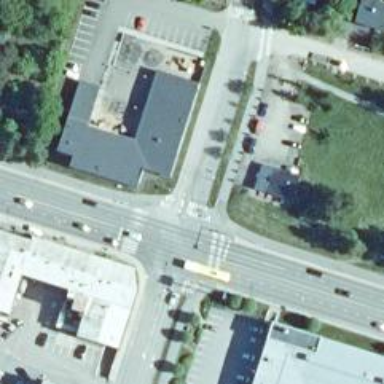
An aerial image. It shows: Road with "give way" sign.